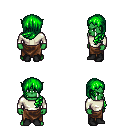
a pixel art fantasy rpg character, male body template, orc, green skin, white long-sleeve shirt, robe skirt, green left-swept hairstyle, black shoes, four views (front, back, left, right), 2x2 character sprite sheet, small pixel art, hard edges, no anti-aliasing